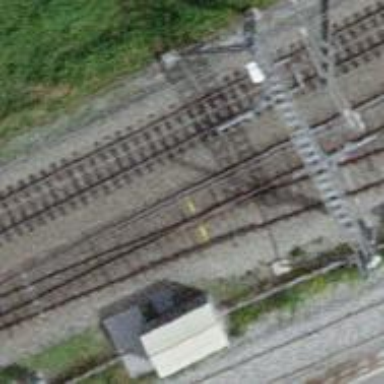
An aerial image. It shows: Single-track electrified railway with contact line.